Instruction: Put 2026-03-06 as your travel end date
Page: home
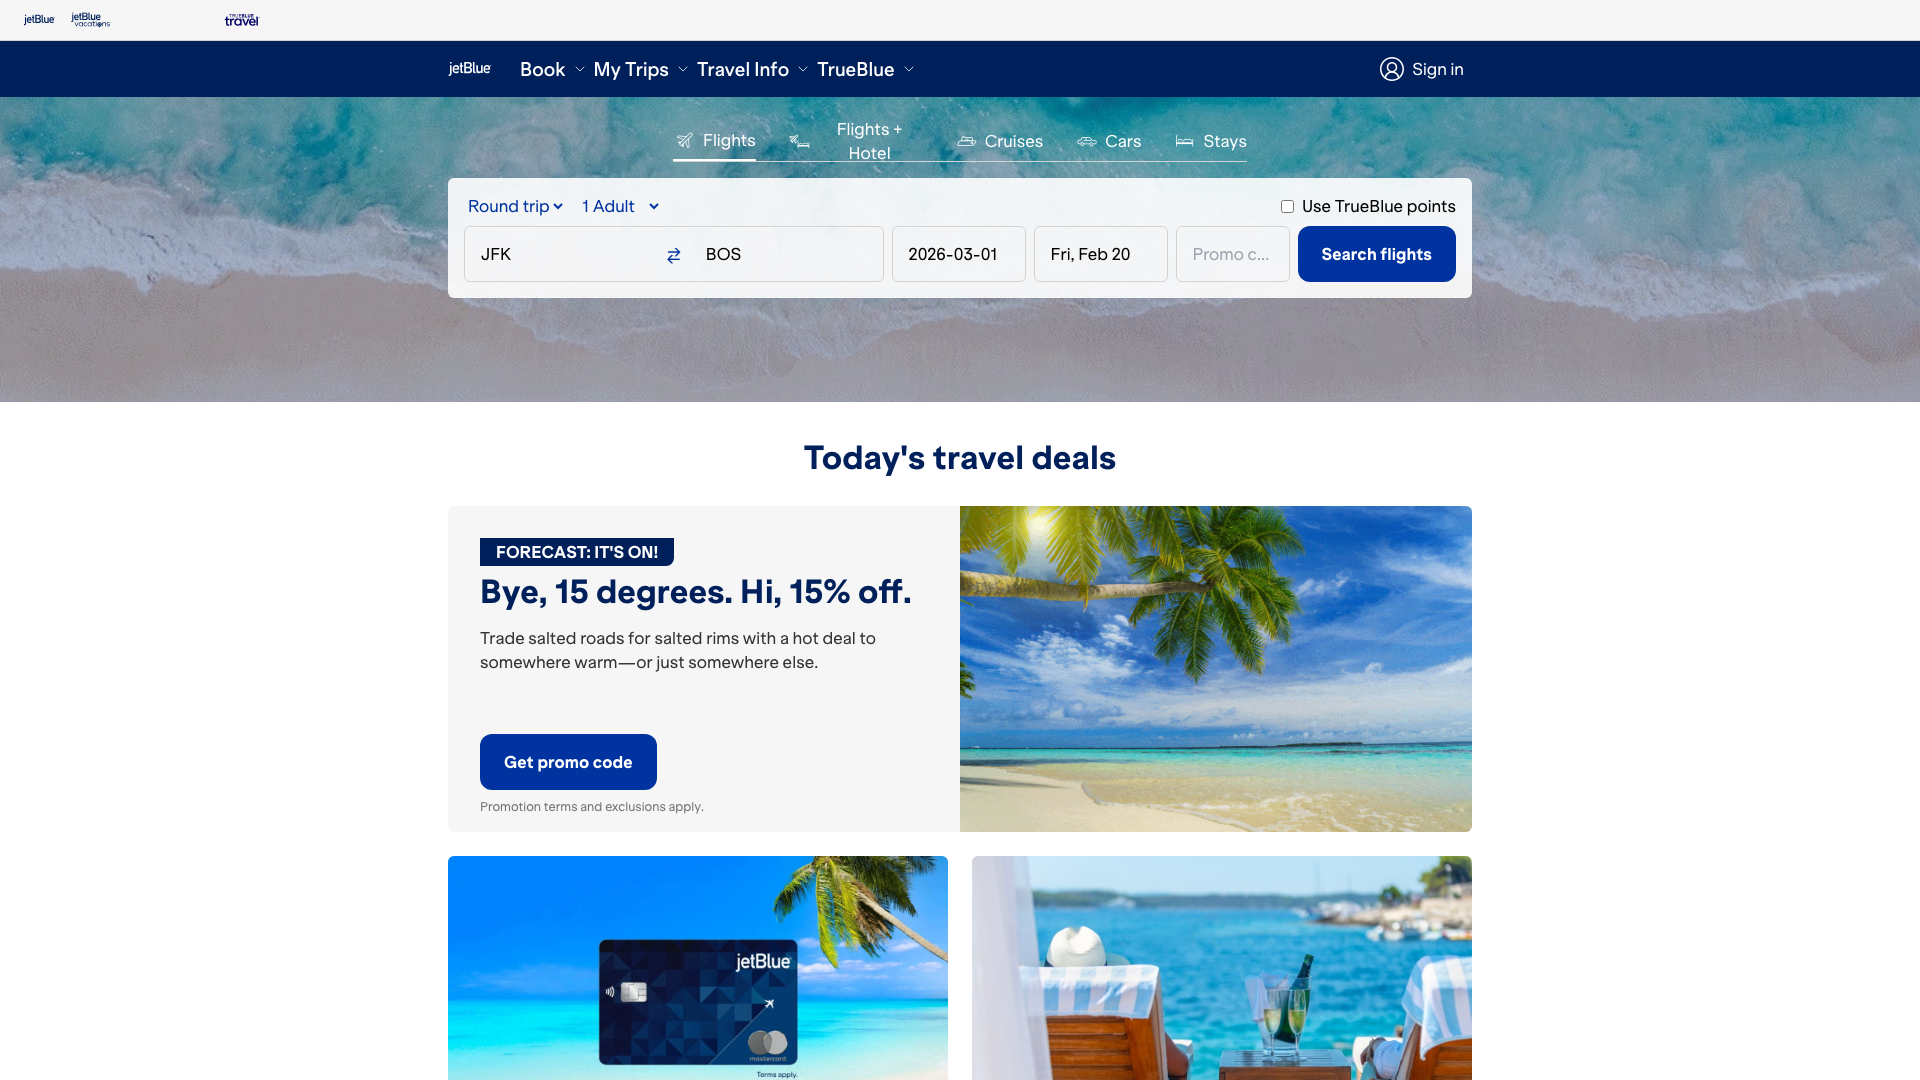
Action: type